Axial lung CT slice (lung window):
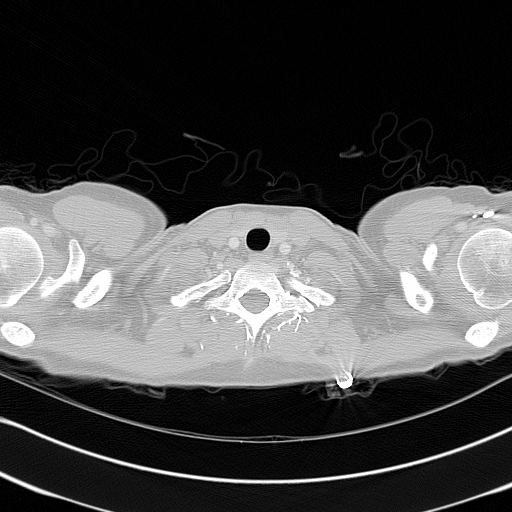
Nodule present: no